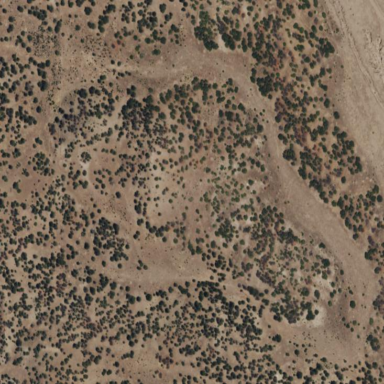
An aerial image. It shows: Area covered in scrub vegetation.